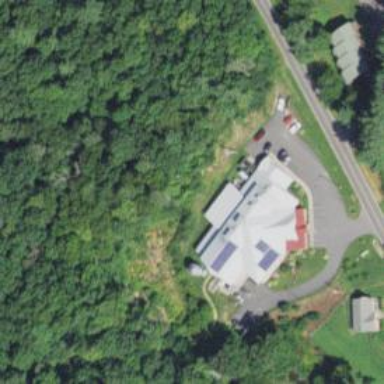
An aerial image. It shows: Veterinary facility.